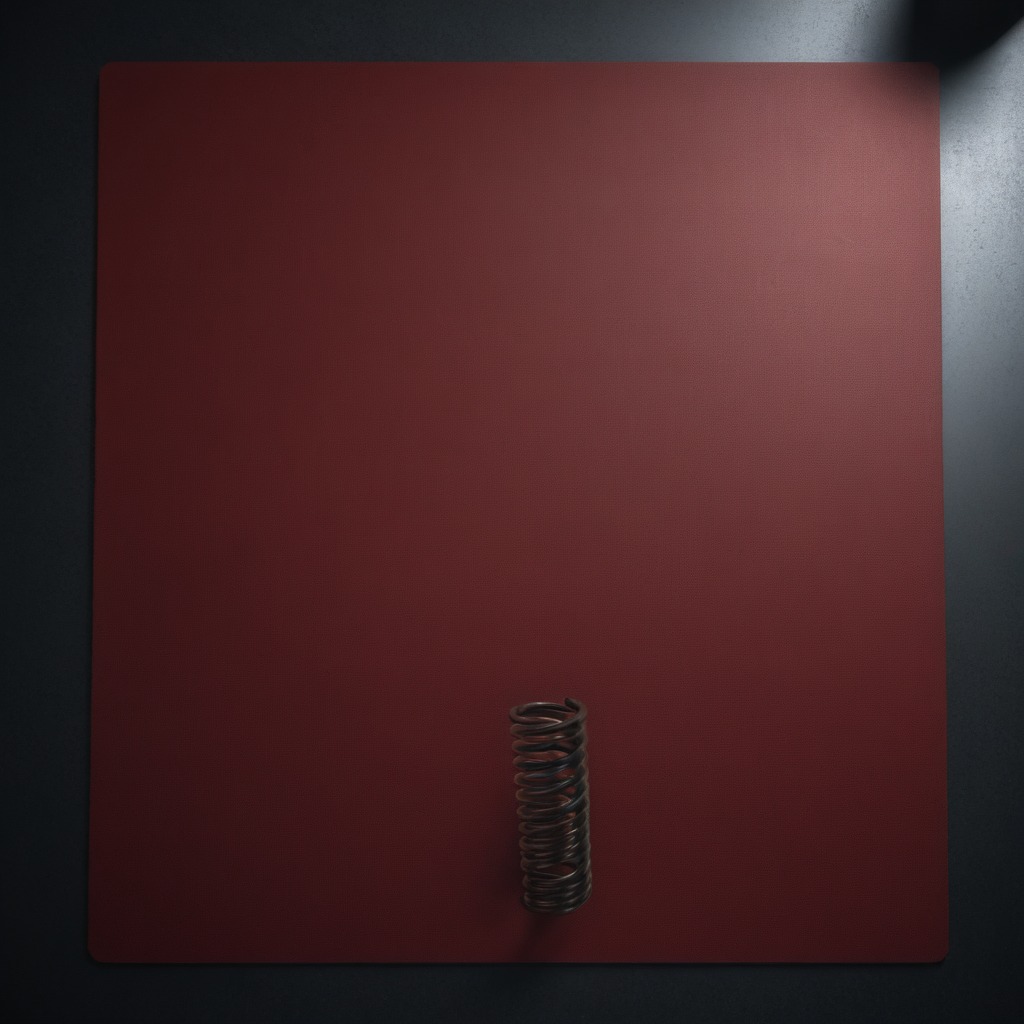
A coiled metal spring lies on a clean granite tabletop inside a workshop at night dim ambient light soft shadows worn but beneath the mat